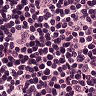
Metastatic tissue present: no